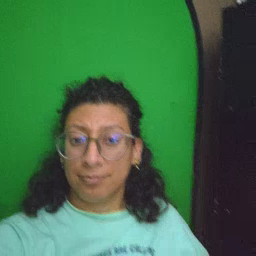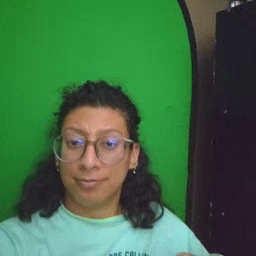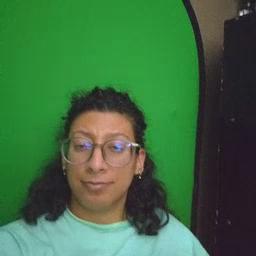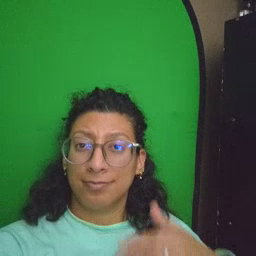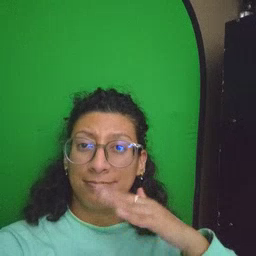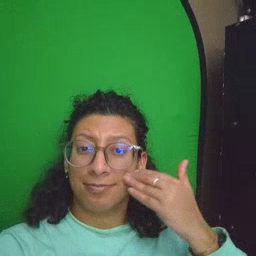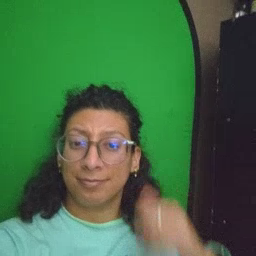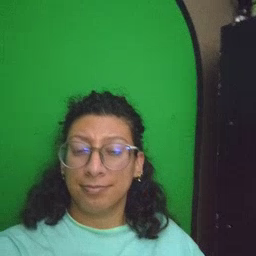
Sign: smile